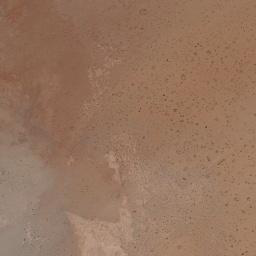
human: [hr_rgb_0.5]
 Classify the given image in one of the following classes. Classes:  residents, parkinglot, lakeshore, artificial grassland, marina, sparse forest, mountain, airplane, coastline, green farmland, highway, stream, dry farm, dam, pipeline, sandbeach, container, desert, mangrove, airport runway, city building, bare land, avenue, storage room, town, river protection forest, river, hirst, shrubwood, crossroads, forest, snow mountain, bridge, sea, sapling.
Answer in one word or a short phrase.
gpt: desert